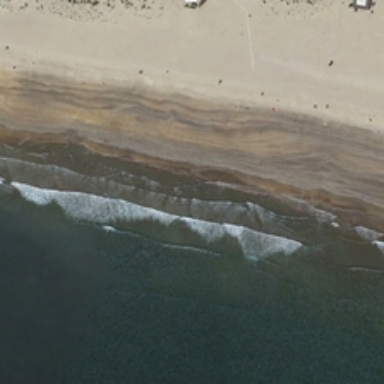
The sea beat the white spray on the beach .